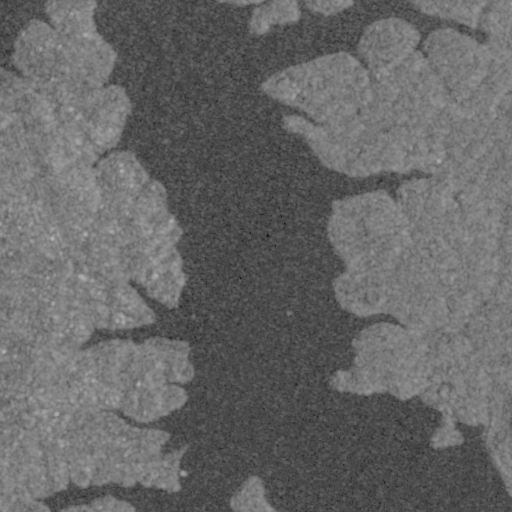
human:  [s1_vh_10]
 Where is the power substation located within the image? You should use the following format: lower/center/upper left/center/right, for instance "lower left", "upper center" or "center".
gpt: The power substation is located in the center left of the image.
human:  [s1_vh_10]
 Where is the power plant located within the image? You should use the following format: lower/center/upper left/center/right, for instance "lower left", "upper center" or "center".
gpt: There is no power plant in the image.

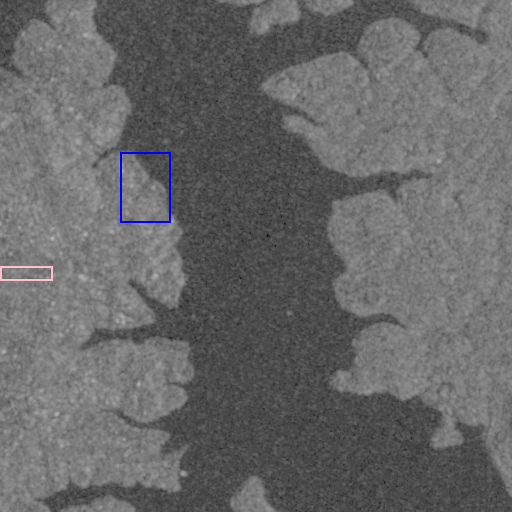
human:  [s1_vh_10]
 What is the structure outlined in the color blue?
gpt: The structure outlined in blue is a park.
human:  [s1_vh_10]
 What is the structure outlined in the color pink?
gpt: The structure outlined in pink is a building.
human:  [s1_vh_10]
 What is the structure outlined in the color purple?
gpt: There is no purple outline.